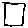
Label: square